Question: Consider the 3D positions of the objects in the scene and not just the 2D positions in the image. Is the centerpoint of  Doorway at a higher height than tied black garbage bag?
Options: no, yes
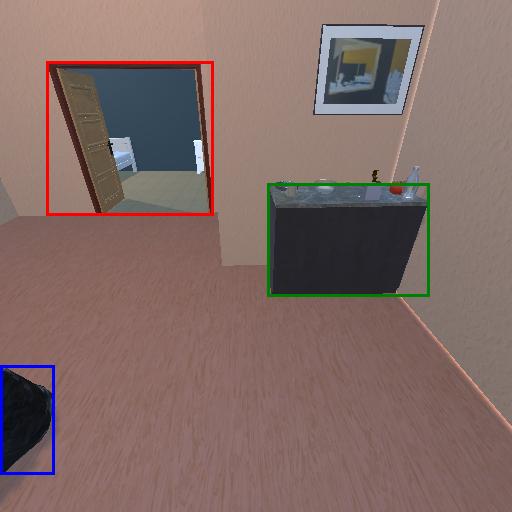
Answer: no